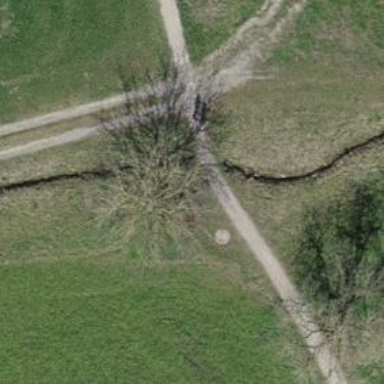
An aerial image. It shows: Bench.